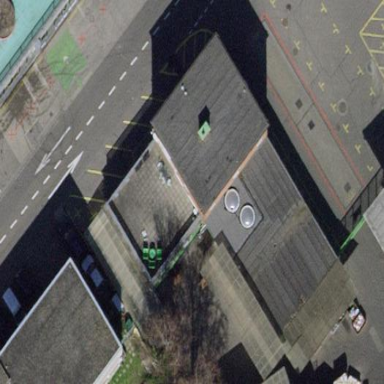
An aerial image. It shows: Industrial building.